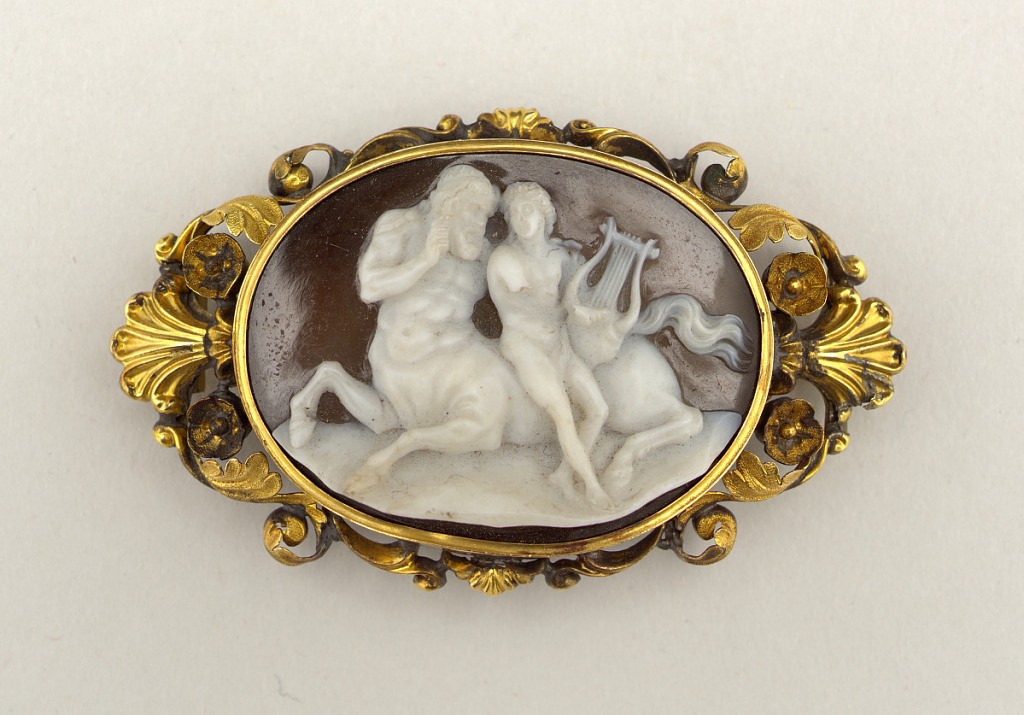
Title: Brooch
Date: mid-19th century
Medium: Carved shell, gold
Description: Shell cameo (white on brown) representing Apollo and Chiron, surrounded by a gold frame in design of scrolls with leaves and flowers.